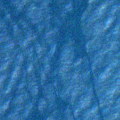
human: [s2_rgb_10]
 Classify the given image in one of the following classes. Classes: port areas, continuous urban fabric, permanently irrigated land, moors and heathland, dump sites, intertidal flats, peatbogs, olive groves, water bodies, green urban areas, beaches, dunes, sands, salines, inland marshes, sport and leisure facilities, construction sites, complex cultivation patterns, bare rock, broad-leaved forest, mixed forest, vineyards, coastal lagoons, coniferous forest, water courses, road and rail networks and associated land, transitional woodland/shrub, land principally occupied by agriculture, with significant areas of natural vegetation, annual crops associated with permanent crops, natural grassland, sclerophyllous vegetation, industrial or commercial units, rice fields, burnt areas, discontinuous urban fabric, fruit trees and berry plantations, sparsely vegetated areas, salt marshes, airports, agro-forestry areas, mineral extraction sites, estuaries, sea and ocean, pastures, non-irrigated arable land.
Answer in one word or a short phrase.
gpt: sea and ocean